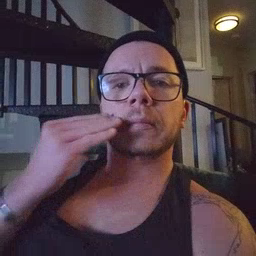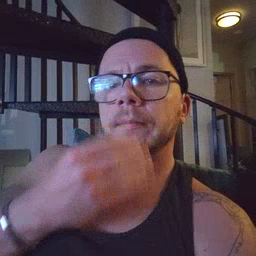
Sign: napkin